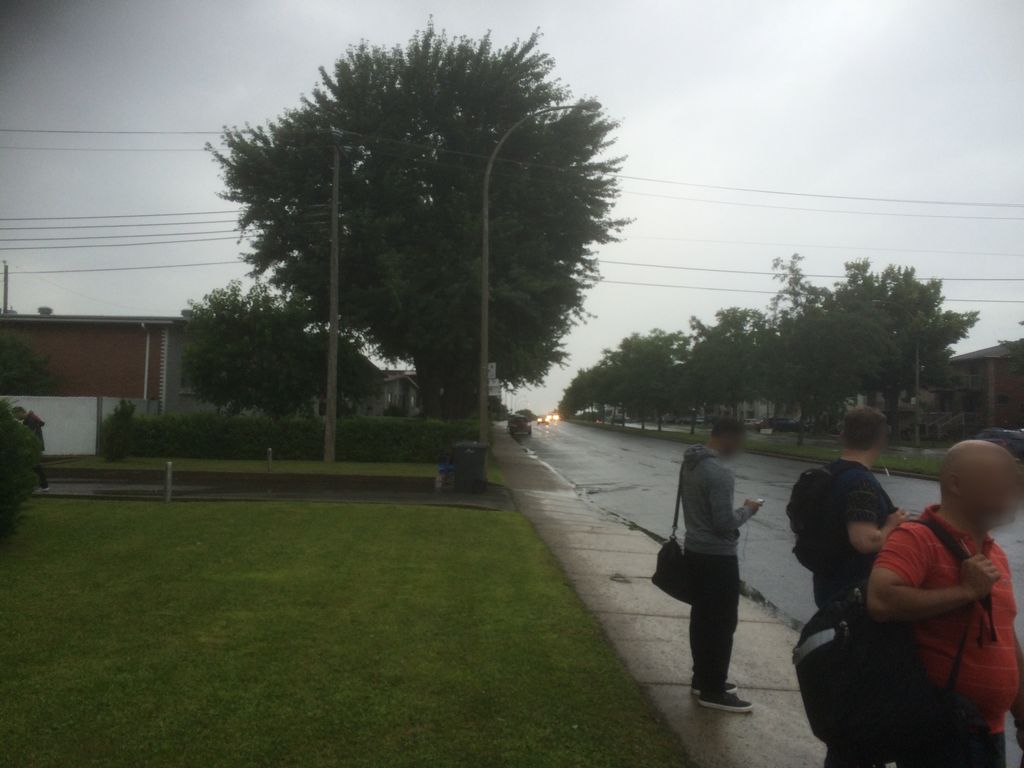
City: montreal